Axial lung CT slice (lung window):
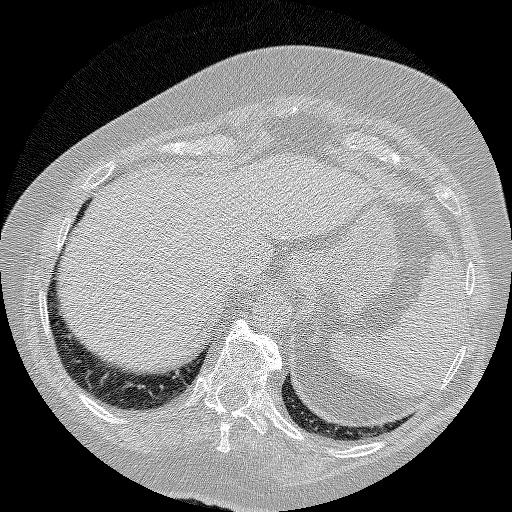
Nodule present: no